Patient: sex M, age 69
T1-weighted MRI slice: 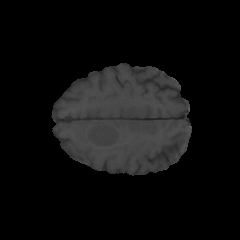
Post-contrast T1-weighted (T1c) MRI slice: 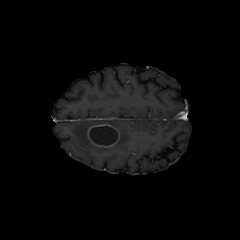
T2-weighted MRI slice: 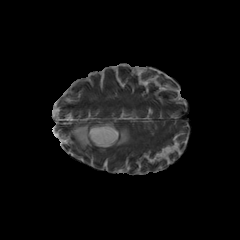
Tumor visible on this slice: yes
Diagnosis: Glioblastoma, IDH-wildtype
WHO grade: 4